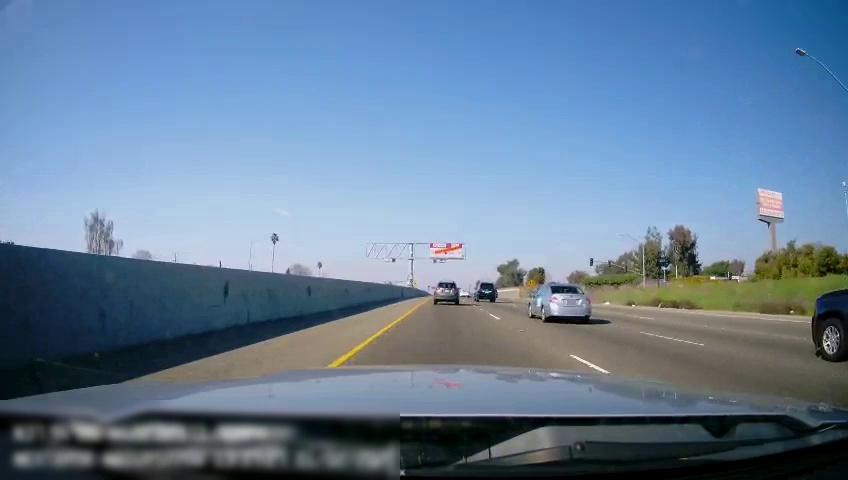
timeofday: Day
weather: Sunny
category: Drivable Space
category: Vehicles | SUV
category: Vehicles | SUV
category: Vehicles | Car
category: Vehicles | Truck
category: Vehicles | SUV
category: Lanes | Current Lane
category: Lanes | Current Lane
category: Lanes | Alternate Lane
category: Lanes | Alternate Lane
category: Lanes | Alternate Lane